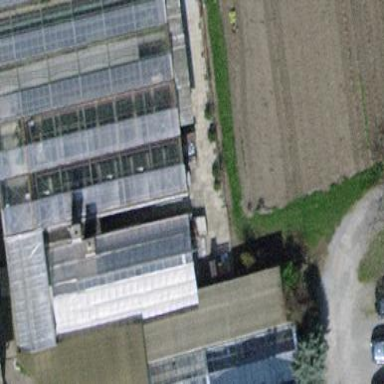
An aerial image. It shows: Greenhouse.